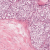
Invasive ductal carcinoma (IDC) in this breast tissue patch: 0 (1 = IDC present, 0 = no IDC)